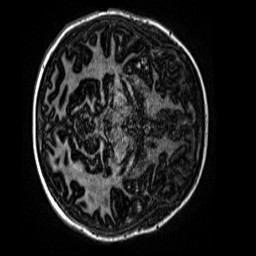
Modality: MP2RAGE
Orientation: axial
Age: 12
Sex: female
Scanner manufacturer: siemens
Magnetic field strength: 3 T
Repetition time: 4 s
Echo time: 0.00299 s